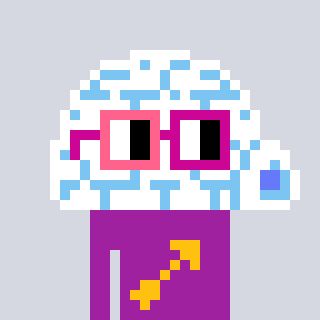
a pixel art character with square pink and red glasses, a igloo-shaped head and a magenta-colored body on a cool background